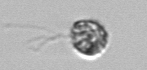
Label: coccolithophorid